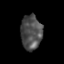
Tissue: skin
Cell type: Epithelial cells
Senescence score: 0.1755
Nuclear area (px): 716
Mean DAPI intensity: 78.427